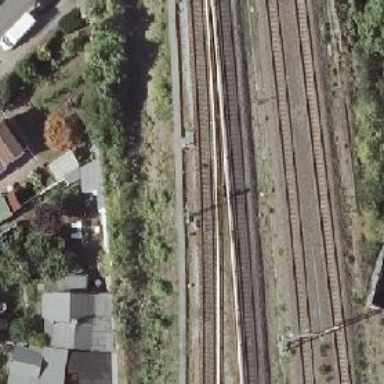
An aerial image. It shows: Railway milestone.